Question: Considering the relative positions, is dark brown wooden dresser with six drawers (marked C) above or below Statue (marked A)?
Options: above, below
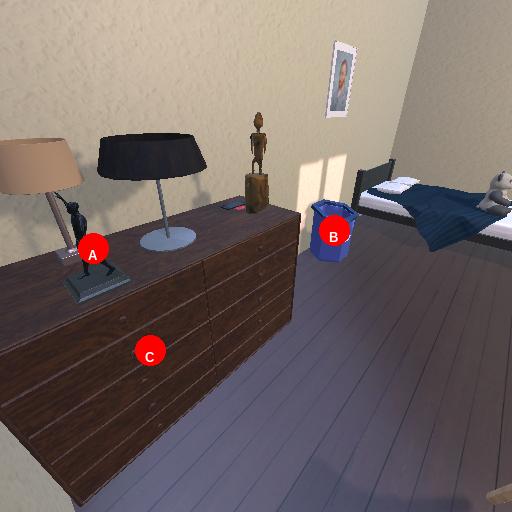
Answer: above